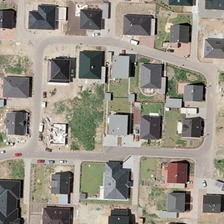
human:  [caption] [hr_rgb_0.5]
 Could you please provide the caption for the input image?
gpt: many houses have been built on the land .

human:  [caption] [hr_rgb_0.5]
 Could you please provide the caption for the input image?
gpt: he area is a densely populated area .

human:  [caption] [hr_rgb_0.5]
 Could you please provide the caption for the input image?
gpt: many houses have been built on the land .

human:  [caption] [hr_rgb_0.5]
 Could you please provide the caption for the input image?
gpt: he area is a densely populated area .

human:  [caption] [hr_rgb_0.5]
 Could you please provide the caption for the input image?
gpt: he area is a densely populated area .